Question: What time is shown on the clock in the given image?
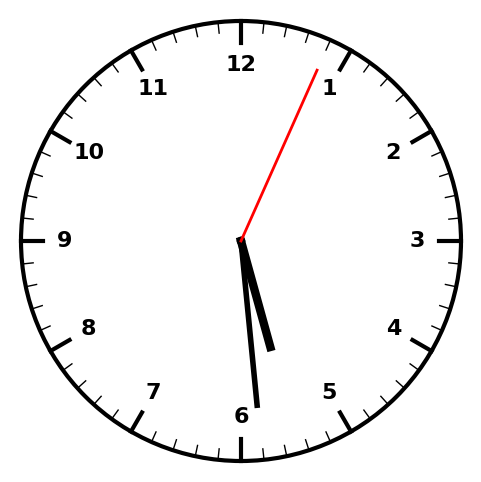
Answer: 05:29:04